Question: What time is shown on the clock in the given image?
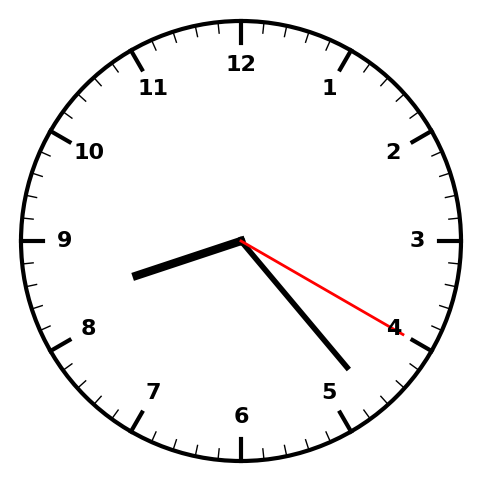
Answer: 08:23:20